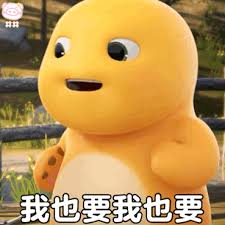
Label: nailong